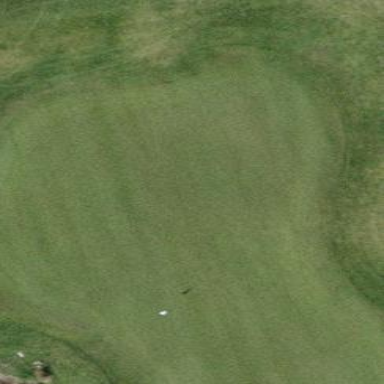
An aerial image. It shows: Green golf area with grass land use.